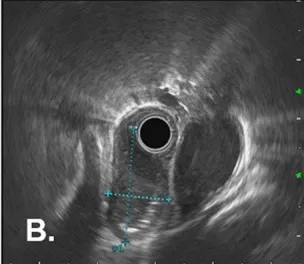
Endoscopic findings in a 77-year-old woman with dysphagia. (B) EUS shows a well-demarcated, hypoechoic mass in the esophagus wall, clearly margined from the surrounding adventitia.
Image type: radiology (ultrasound)